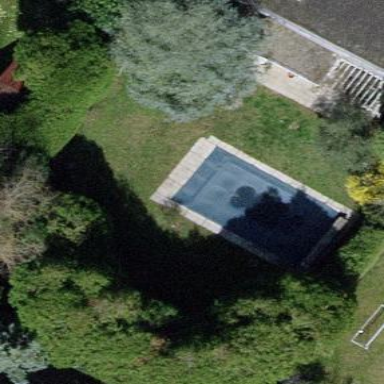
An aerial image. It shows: Swimming pool located in leisure land.